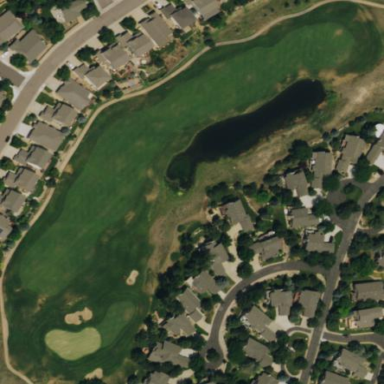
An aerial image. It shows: Rough grassy area used for golf.